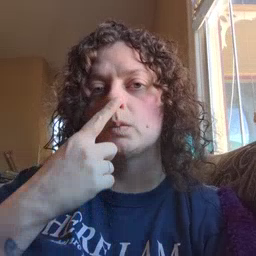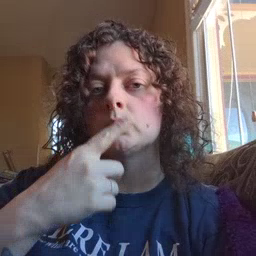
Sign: nose